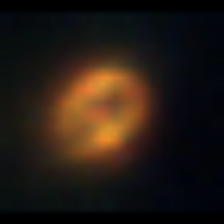
Taxon: Heterocapsa
Group: Dinoflagellates